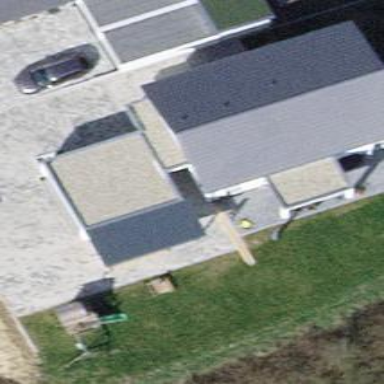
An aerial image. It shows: Garage building.